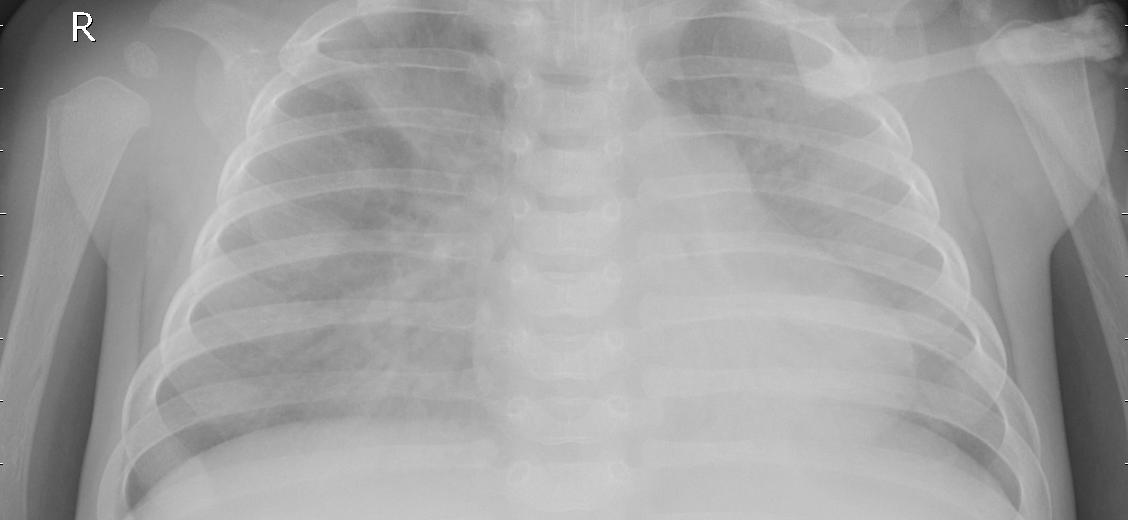
Diagnosis: PNEUMONIA